Interaction volume radius: 10 \u00c5
Interaction volume height: 20 \u00c5
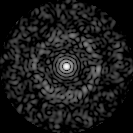
Disorder parameter: 0.8294